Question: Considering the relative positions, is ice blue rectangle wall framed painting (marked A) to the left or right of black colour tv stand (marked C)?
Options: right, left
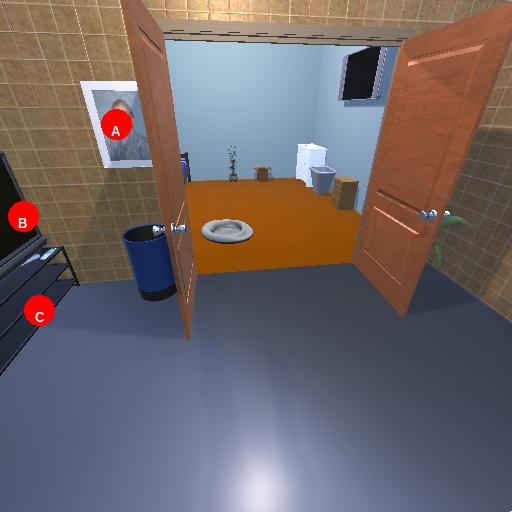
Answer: right